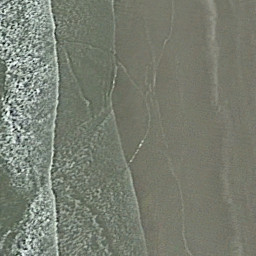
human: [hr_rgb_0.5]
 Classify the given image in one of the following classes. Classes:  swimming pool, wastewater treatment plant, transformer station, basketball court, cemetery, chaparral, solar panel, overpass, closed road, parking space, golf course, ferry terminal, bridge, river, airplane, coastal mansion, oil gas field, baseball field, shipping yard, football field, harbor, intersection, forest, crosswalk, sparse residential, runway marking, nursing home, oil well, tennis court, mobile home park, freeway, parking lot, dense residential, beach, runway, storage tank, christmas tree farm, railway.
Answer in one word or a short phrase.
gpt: beach